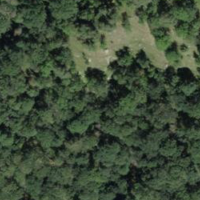
EUNIS habitat code: 43
Species observed at this site:
Melitaea didyma